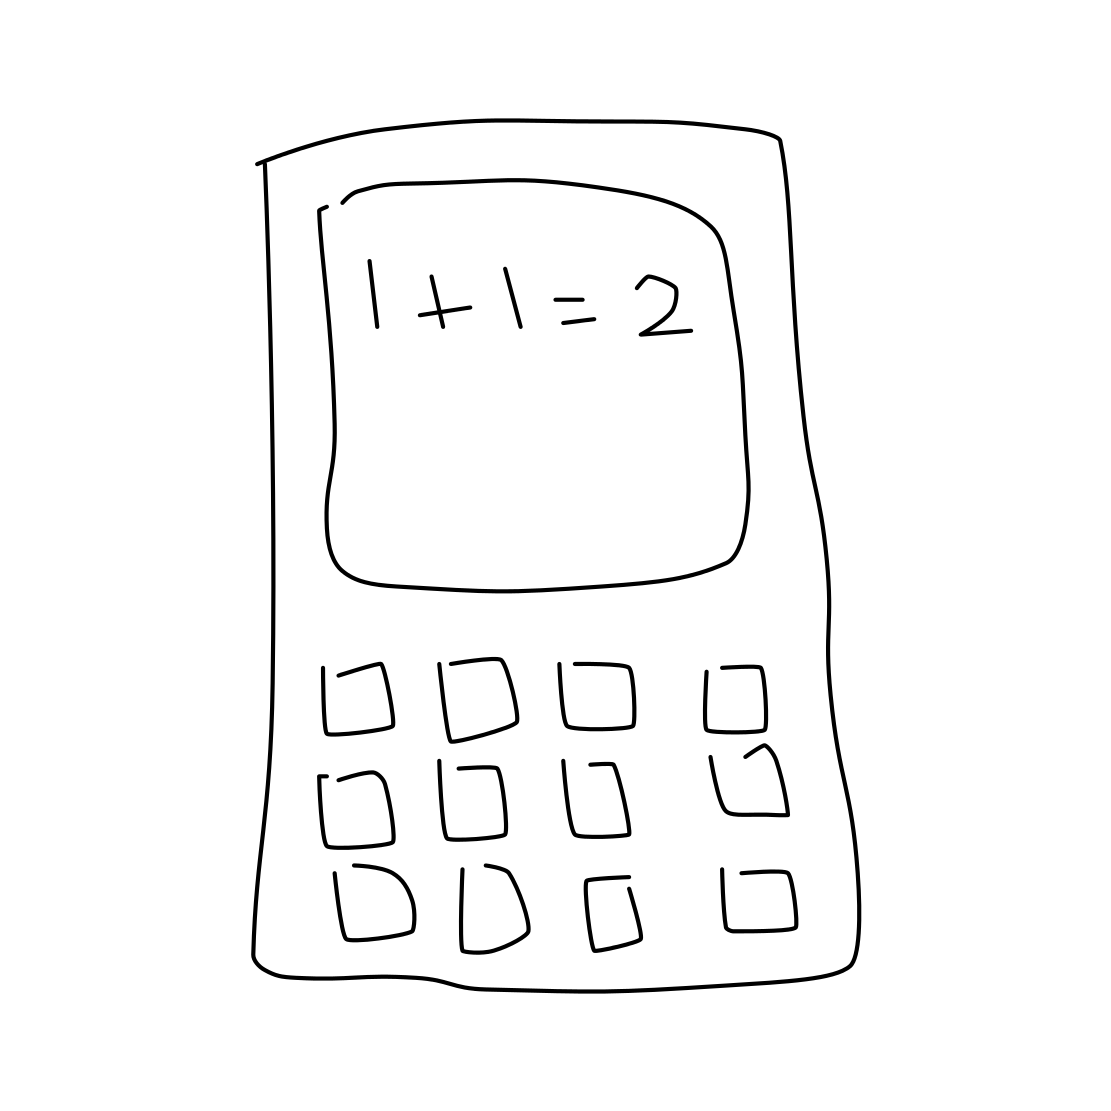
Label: calculator